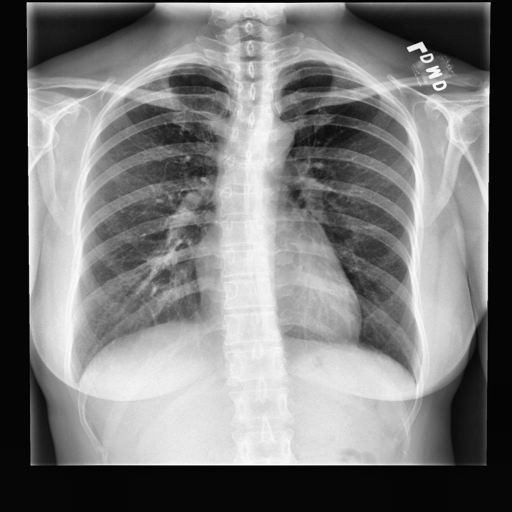
Finding: NORMAL